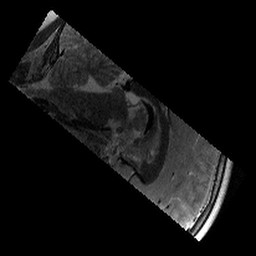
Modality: T2w
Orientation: sagittal
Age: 10
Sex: male
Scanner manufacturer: siemens
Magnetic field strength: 3 T
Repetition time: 9.23 s
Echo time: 0.067 s